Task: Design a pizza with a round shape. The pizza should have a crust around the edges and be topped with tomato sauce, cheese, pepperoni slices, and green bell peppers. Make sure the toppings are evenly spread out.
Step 574:
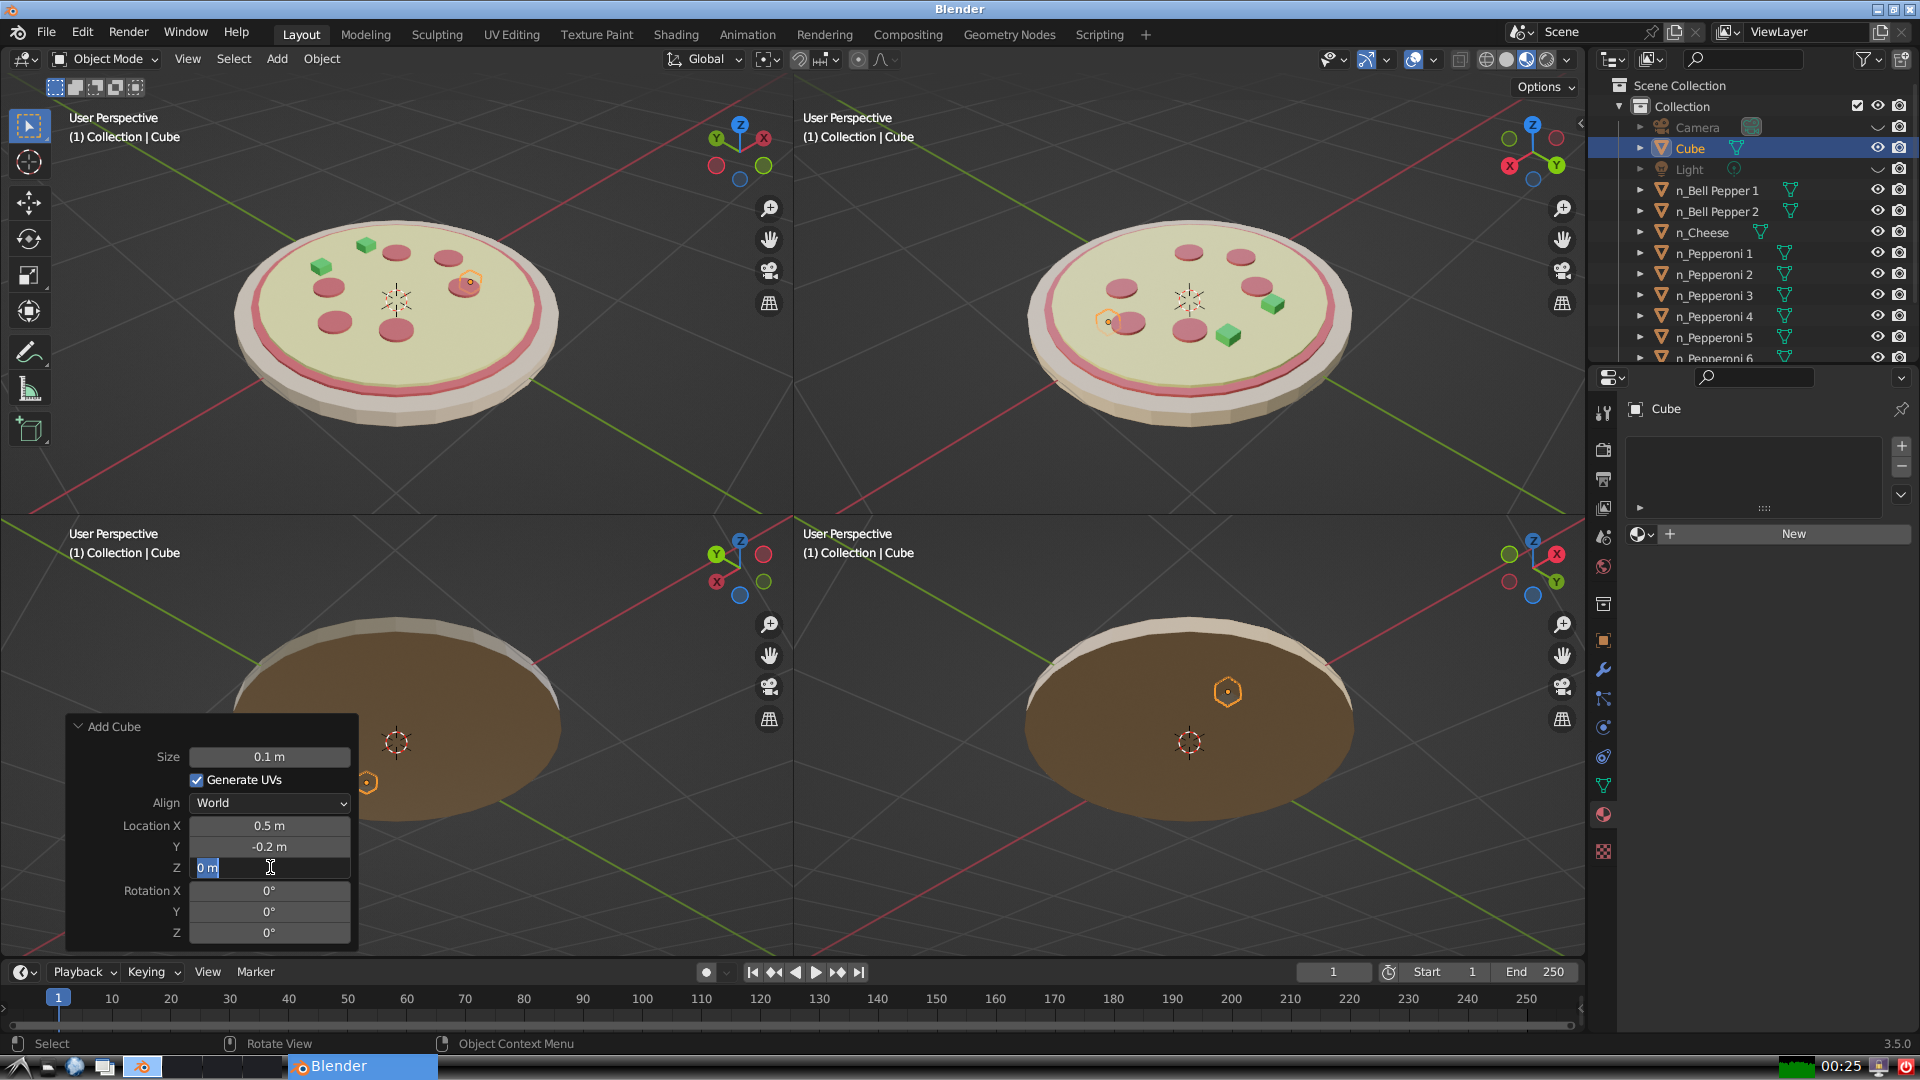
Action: input_text: 0.1